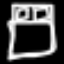
Label: bed